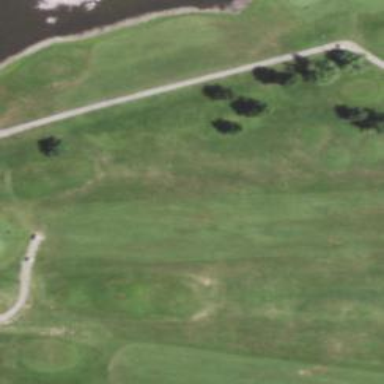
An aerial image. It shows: View of golf hole.